В тепловой машине $\nu$ молей идеального одноатомного газа совершают замкнутый цикл, состоящий из процессов $1-2$ и $2-3$, в которых давление $p$ газа линейно зависит от занимаемого им объема $V$, и изохорического процесса $3-1$ (см. рисунок).  Величины $p_{0}$ и $V_{0}$ считайте известными.
температуру и давление газа в точкe $3$;
работу $A$, совершаемую газом за цикл;
коэффициент полезного действия $\eta$ тепловой машины.
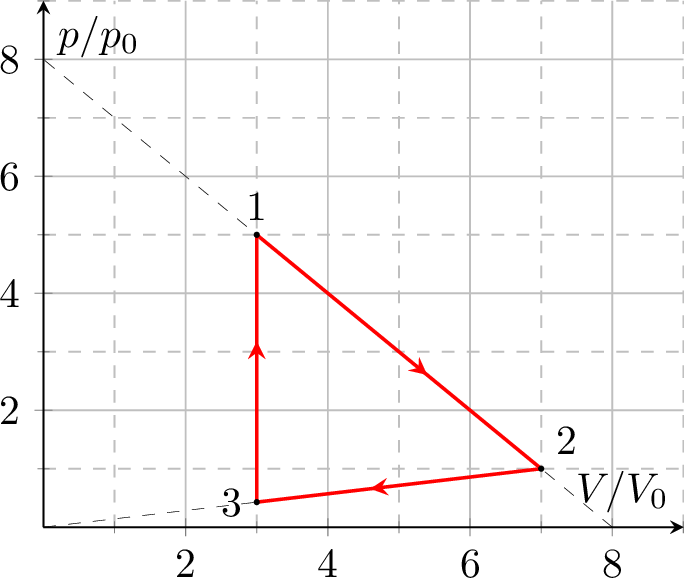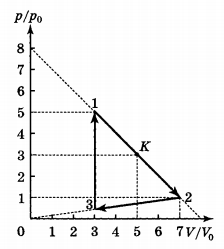
температуру и давление газа в точкe $3$;
Решение: Давление, объем и температуру газа в точках $1$, $2$ и $3$ графика (см. рисунок) обозначим через $p$, $V$ и $T$, добавляя соответствующие индексы.  Для участка $2-3$ имеем $\frac{p_{3}}{V_{3}}=\frac{p_{2}}{V_{2}}$. Так как $V_{3}=3 V_{0}$, $p_{2}=p_{0}$, $V_{2}=7 V_{0}$, то $p_{3}=\frac{3 p_{0}}{7}$. Из уравнения состояния газа находим $$ T_{3}=\frac{p_{3} V_{3}}{\nu R}=\frac{9}{7} \frac{p_{0} V_{0}}{\nu R}. $$
Ответ: $$ T_{3}=\frac{9}{7} \frac{p_{0} V_{0}}{\nu R}. $$

работу $A$, совершаемую газом за цикл;
Решение: Работа газа за цикл равна $A=\frac{1}{2}\left(p_{1}-p_{3}\right)\left(V_{2}-V_{3}\right)=\frac{64 p_{0} V_{0}}{7}$.
Ответ: $$ A=\frac{64 p_{0} V_{0}}{7}. $$

коэффициент полезного действия $\eta$ тепловой машины.
Решение: На участке $3-1$ газ получает тепло $Q_{31}=\nu \cdot \frac{3}{2} R\left(T_{1}-T_{3}\right)=$ $=\frac{144}{7} p_{0} V_{0}$.Покажем, что на участке $1-2$ есть точка $K$ с критическим объемом $V_{к}$ таким, что газ при $V < V_{к}$ получает тепло, а при $V > V_{к}$ отдает тепло. Для этого в процессе $1-2$ выразим зависимость приращения теплоты $\Delta Q$, подводимой к газу от нагревателя, от увеличения объема на малую величину $\Delta V$. Уравнение процесса $1-2$ есть$$p=-\frac{p_{0}}{V_{0}} V+8 p_{0}.$$Подставив найденное давление $p$ в уравнение состояния идеального газа $p V=\nu R T$, получим $8 p_{0} V-\frac{p_{0}}{V_{0}} V^{2}=\nu R T$. Отсюда в приращениях$$\nu R \Delta T=\left(8 p_{0}-2 \frac{p_{0}}{V_{0}} V\right) \Delta V.$$С учетом полученных соотношений уравнение первого закона термодинамики $\Delta Q=\frac{3}{2} \nu R \Delta T+p \Delta V$ можно преобразовать к виду:$$\Delta Q=\left(20 p_{0}-4 \frac{p_{0}}{V_{0}} V\right) \Delta V.$$Из последнего уравнения видно, что на участке $1-2$ изменение $\Delta Q>0$ при $V<5 V_{0}$ и $\Delta Q<0$ при $V>5 V_{0}$. Следовательно, $V_{к}=5 V_{0}$, $p_{к}=3 p_{0}$. Отсюда$$T_{к}=\frac{15 p_{0} V_{0}}{\nu R}.$$Итак, за цикл газ получает тепло на участках $3-1$ и $1-K$, причем$$Q_{1 к}=v \cdot \frac{3}{2} R\left(T_{к}-T_{1}\right)+\frac{p_{1}+p_{к}}{2}\left(V_{к}-V_{1}\right)=8 p_{0} V_{0}.$$Коэффициент полезного действия тепловой машины$$\eta=\frac{A}{Q_{31}+Q_{1 к}}=0.32.$$
Ответ: $$ \eta=\frac{A}{Q_{31}+Q_{1 к}}=0.32. $$
Темы:
T, Термодинамика, Всероссийские, КПД, Циклы, Работа